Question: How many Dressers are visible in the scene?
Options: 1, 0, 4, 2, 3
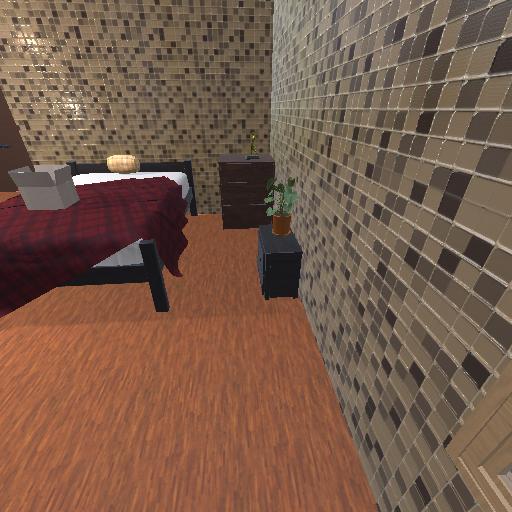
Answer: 1